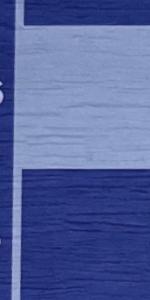
Label: Empty